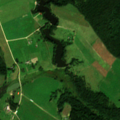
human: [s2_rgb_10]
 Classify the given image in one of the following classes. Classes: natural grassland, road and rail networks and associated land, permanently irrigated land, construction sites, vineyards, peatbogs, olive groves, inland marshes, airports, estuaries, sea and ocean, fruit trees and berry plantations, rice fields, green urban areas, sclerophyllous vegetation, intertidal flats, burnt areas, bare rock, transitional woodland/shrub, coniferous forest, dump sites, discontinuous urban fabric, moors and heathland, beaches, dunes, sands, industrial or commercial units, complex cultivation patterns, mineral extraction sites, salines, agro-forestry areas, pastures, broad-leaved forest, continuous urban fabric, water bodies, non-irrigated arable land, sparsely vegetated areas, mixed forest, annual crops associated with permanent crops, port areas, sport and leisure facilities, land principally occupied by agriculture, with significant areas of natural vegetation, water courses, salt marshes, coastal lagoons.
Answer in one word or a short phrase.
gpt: non-irrigated arable land, pastures, complex cultivation patterns, mixed forest